Question: Done quite a lot of searching around this one and so far I've only managed to get printer , not properties.
I'd like to invoke the actual printer properties window, the one where you can set security data for the printer directly from code.
I've got the printer name etc, just need to be able to display it's properties
Any help would be most appreciated!
So far I've tried a few different implementations, the most common involving winspool.Drv which shows the actual printer properties window (often a custom window from the manufacturer)
Example:

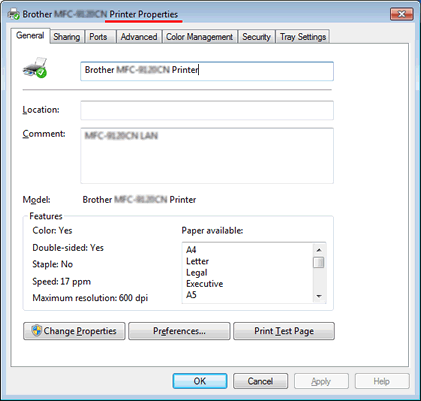
Answer: You can launch the printer properties dialog using something like
'''
rundll32 printui.dll,PrintUIEntry /p /n "printernamegoeshere"
'''
with the 'Process' class.